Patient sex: F
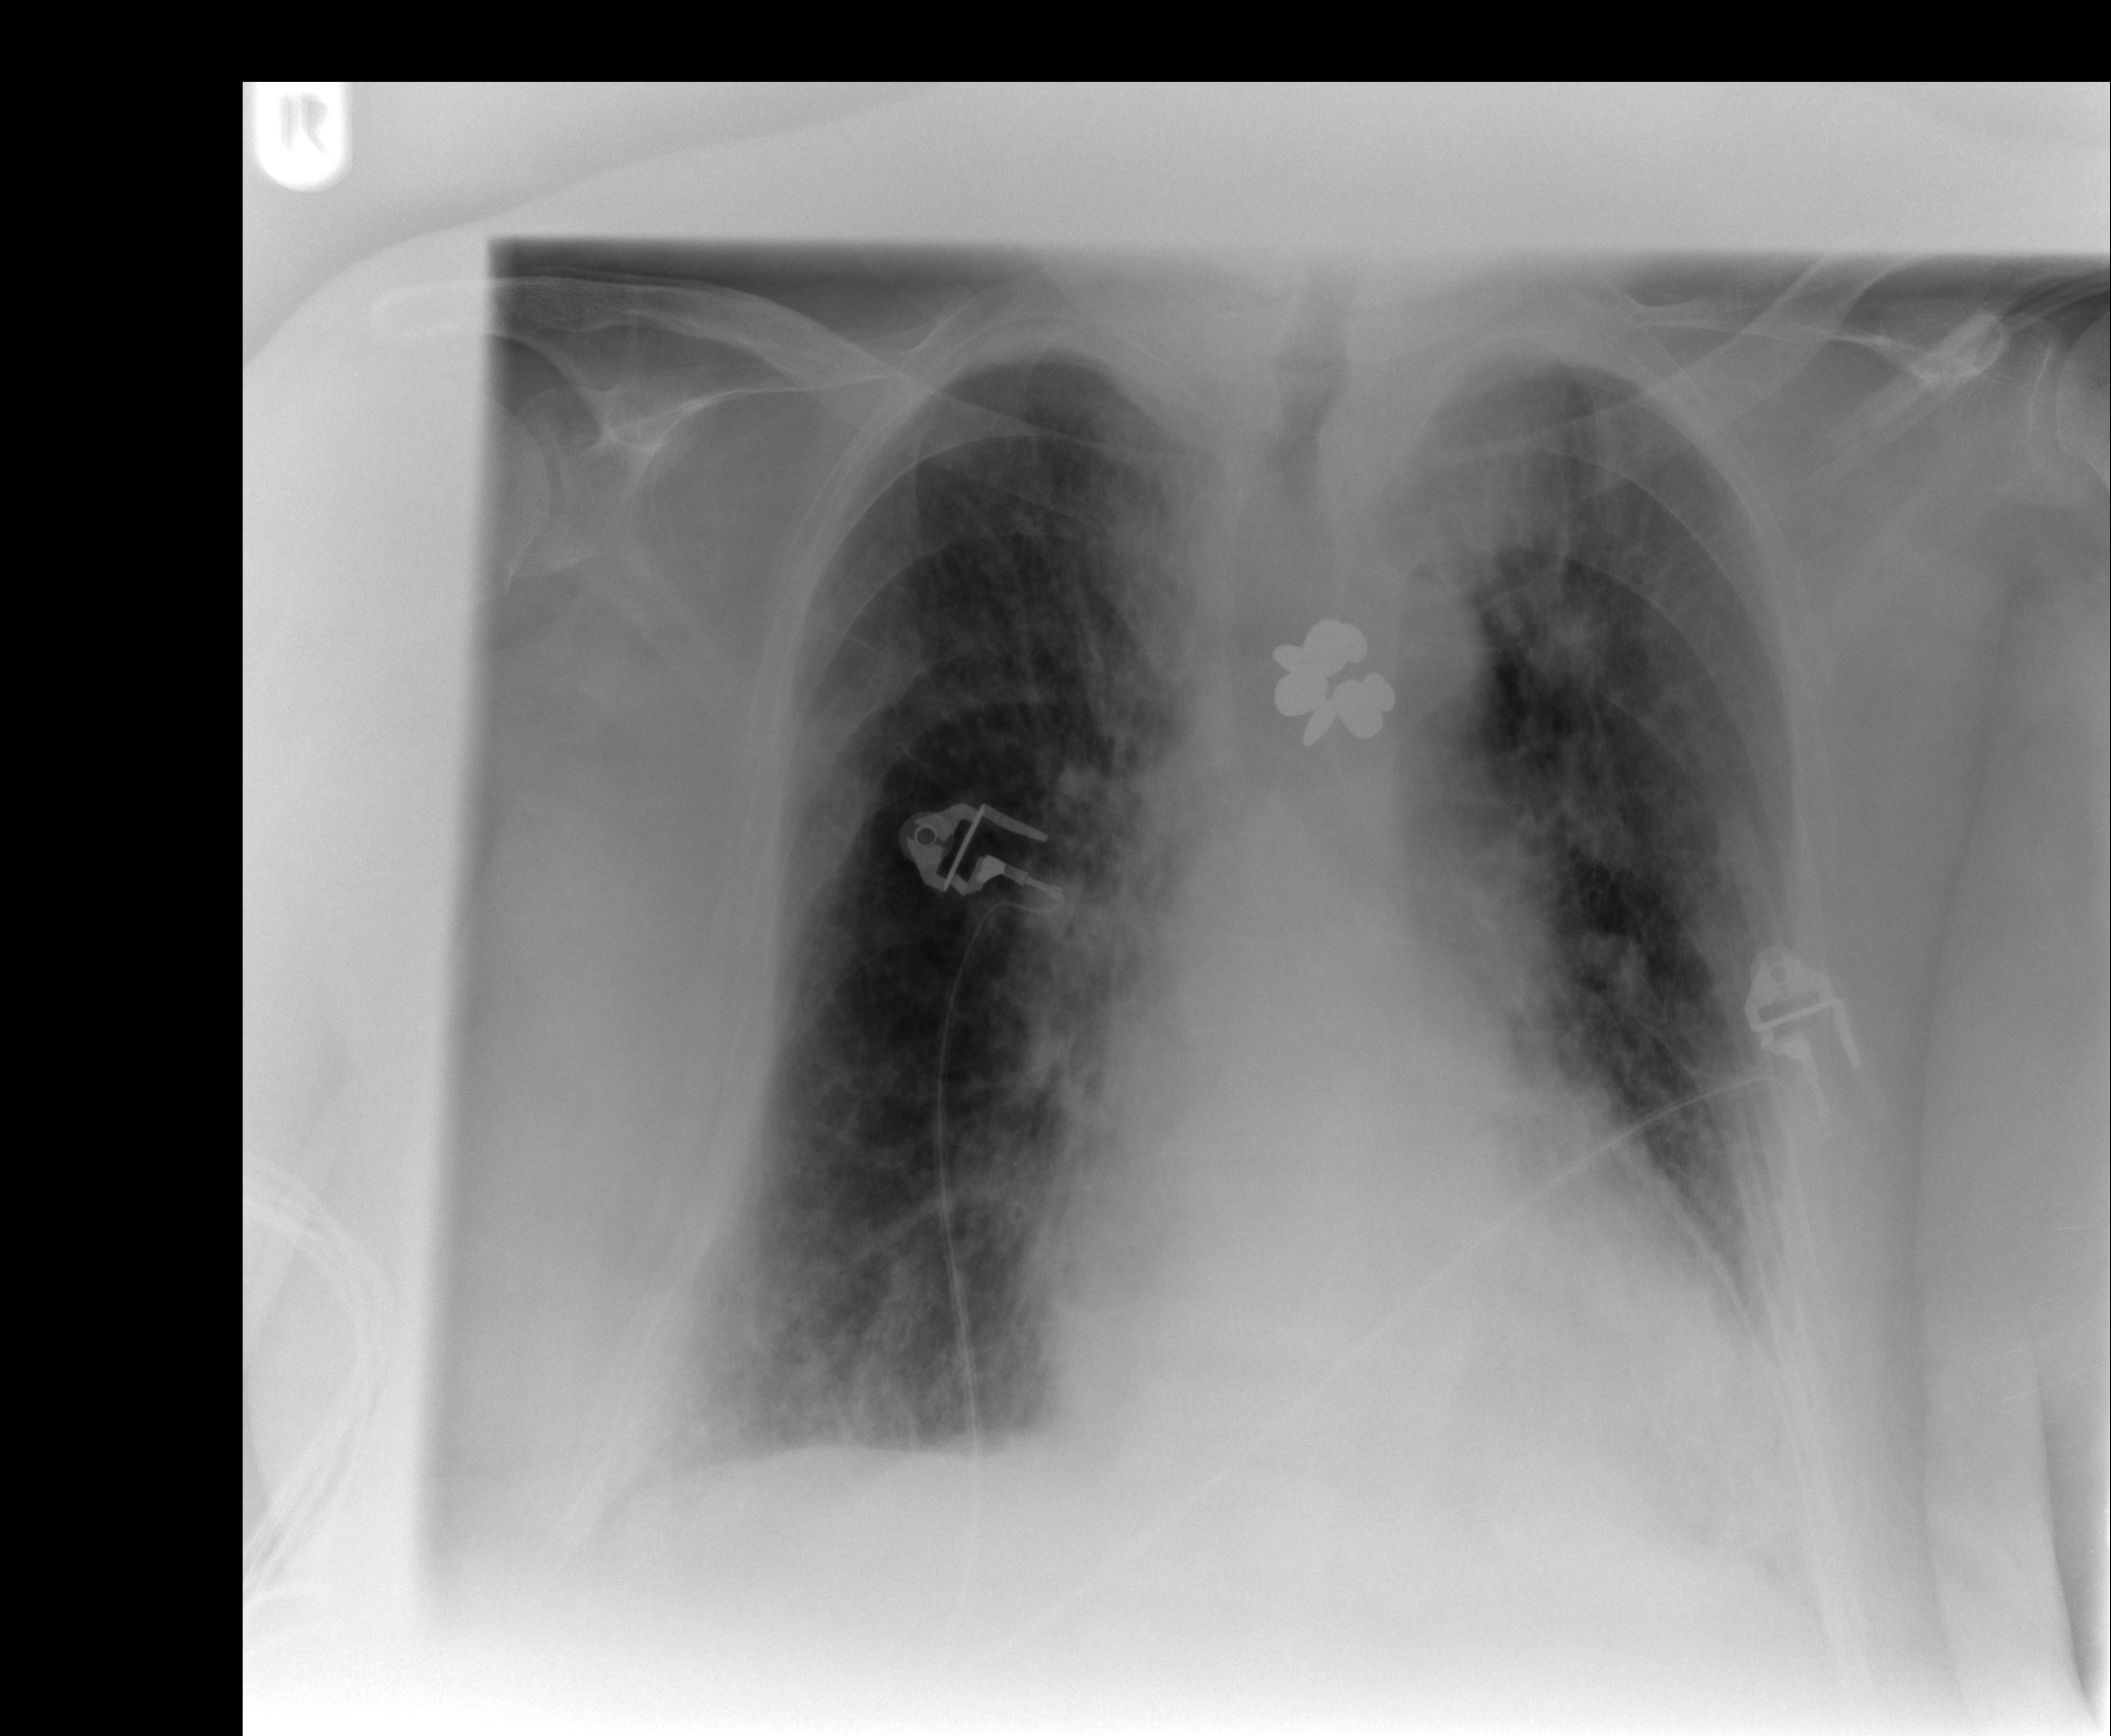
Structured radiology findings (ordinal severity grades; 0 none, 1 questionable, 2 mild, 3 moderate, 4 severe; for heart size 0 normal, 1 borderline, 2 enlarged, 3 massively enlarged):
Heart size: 0
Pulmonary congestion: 2
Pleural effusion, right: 2
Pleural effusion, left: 2
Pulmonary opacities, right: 1
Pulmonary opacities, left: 1
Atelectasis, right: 2
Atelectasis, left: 2